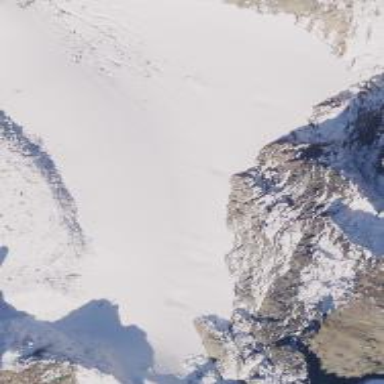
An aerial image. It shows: Stunning view of glacier.